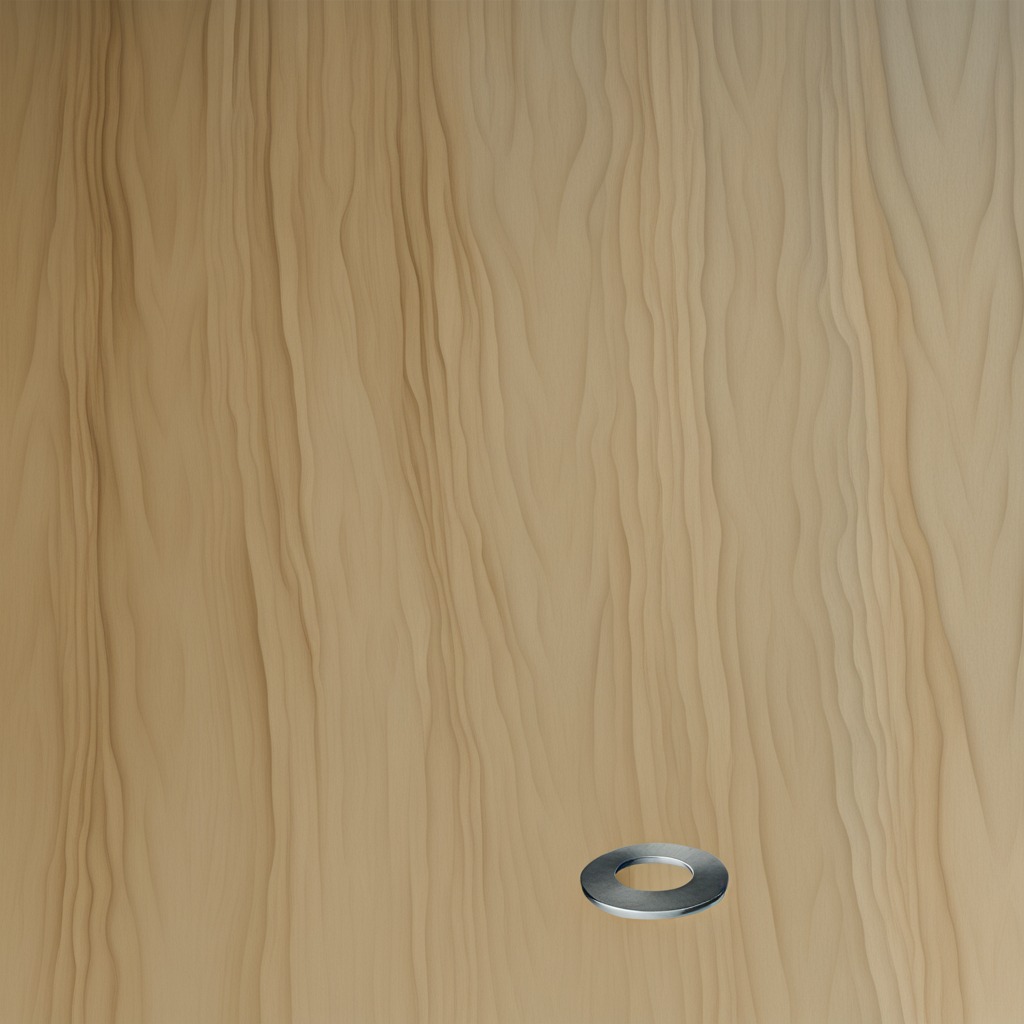
A flat metal washer lies on the plywood surface in a paint workshop lit by afternoon window light.